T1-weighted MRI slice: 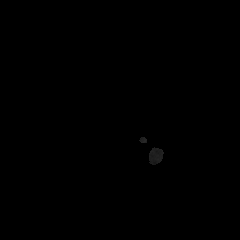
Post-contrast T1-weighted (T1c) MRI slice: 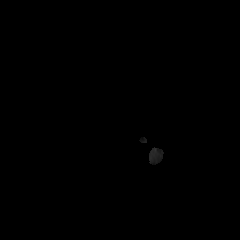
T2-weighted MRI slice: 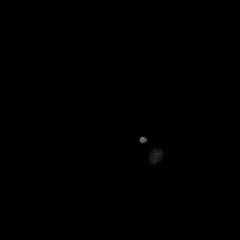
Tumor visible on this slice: no